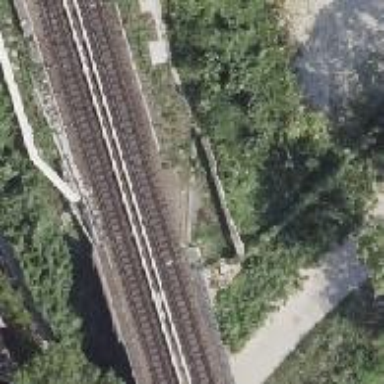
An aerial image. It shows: Contact line indicates electrification.